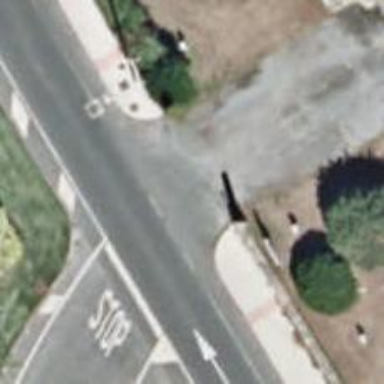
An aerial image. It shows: Sidewalk.